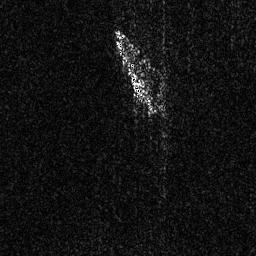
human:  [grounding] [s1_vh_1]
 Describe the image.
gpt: In the satellite image, there is  <ref>1 medium ship </ref> <box>[[49, 26, 60, 44, 0]]</box> located at center.